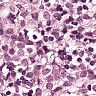
Metastatic tissue present: yes